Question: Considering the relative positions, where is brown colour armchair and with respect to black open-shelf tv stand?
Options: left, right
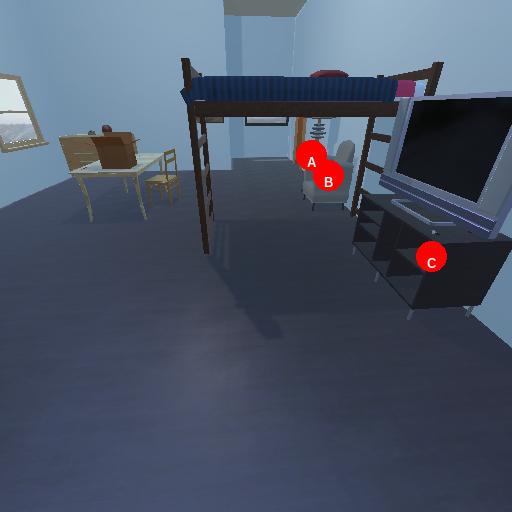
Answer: left